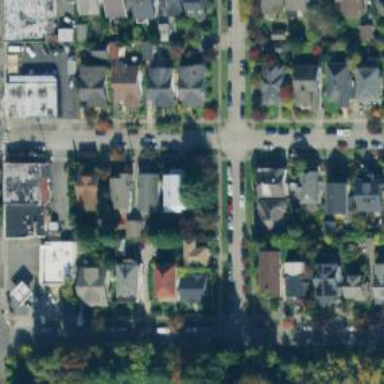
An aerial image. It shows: Residential road with separate sidewalk.